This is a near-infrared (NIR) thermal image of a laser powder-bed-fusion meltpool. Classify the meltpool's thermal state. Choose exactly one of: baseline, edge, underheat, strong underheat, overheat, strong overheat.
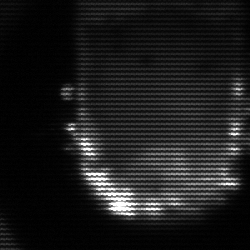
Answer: baseline